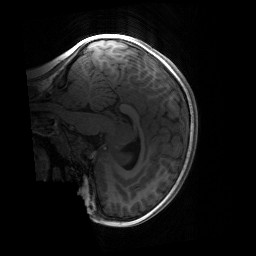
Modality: T1w
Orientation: sagittal
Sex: female
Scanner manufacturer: siemens
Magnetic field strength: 3 T
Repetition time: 1.9 s
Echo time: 0.00243 s